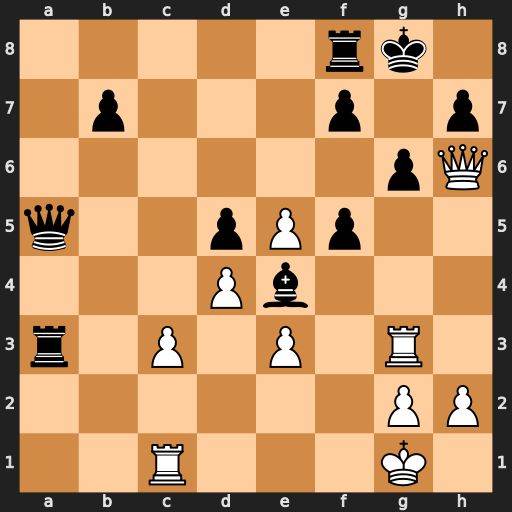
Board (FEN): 5rk1/1p3p1p/6pQ/q2pPp2/3Pb3/r1P1P1R1/6PP/2R3K1
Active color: w
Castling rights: -
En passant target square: -
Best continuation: Rh3 Rd8 e6 fxe6 Qxh7+